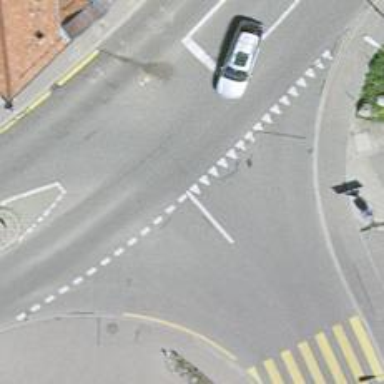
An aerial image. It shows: Road with "give way" sign.